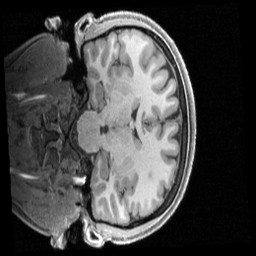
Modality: T1w
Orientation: coronal
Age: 26
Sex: female
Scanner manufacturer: siemens
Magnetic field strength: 3 T
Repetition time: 2.4 s
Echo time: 0.00231 s